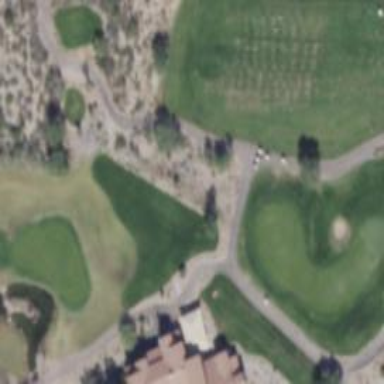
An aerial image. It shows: Rough grassy area used for golf.